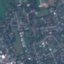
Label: Residential